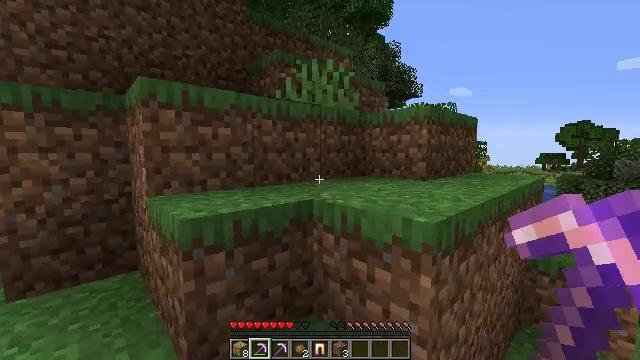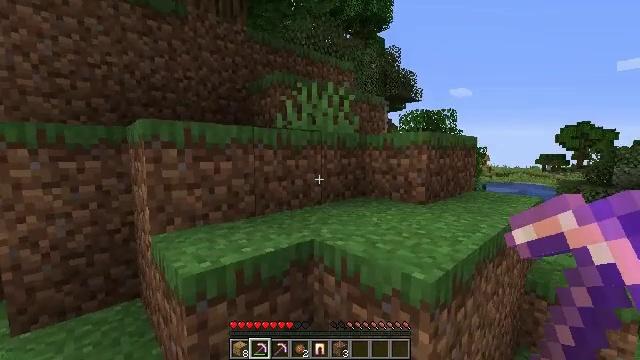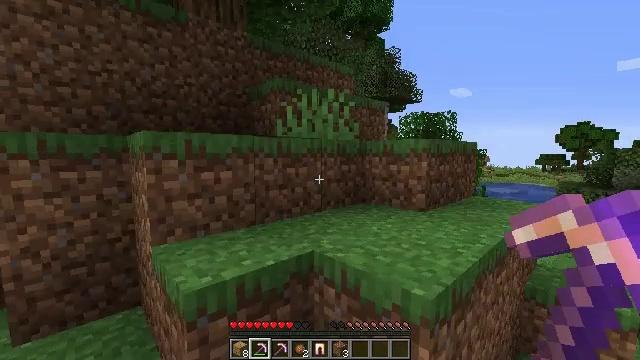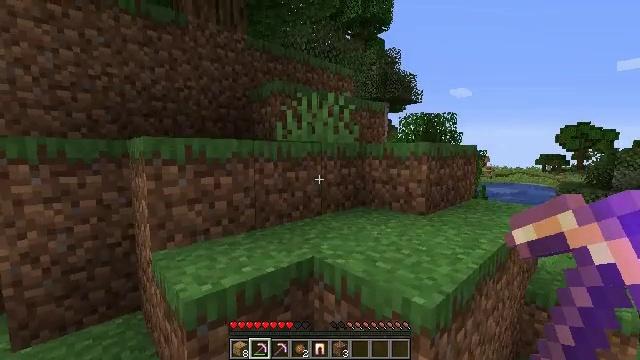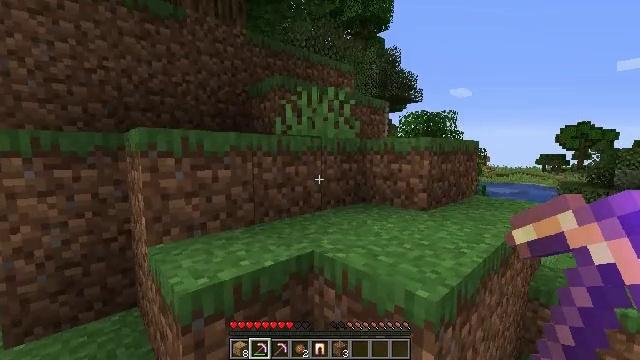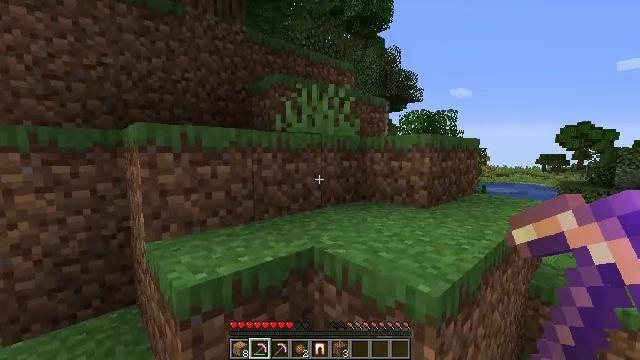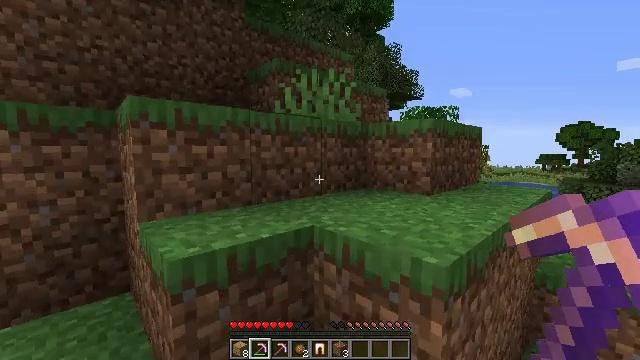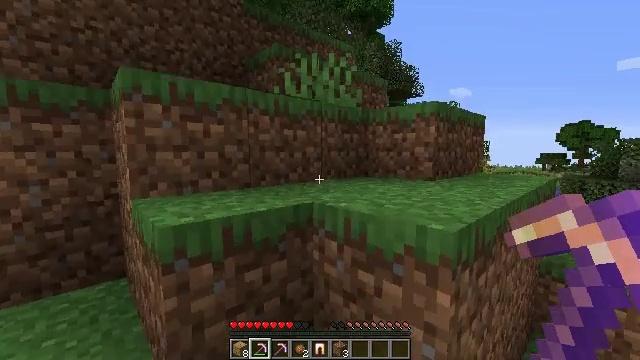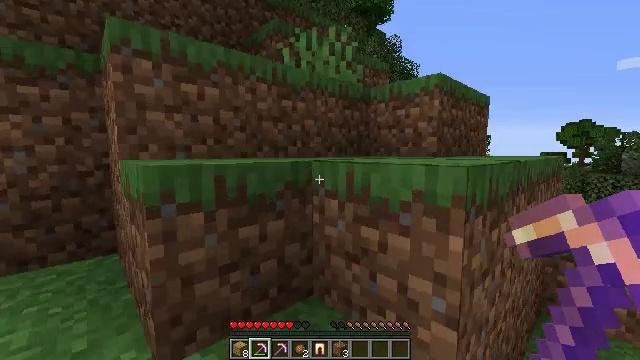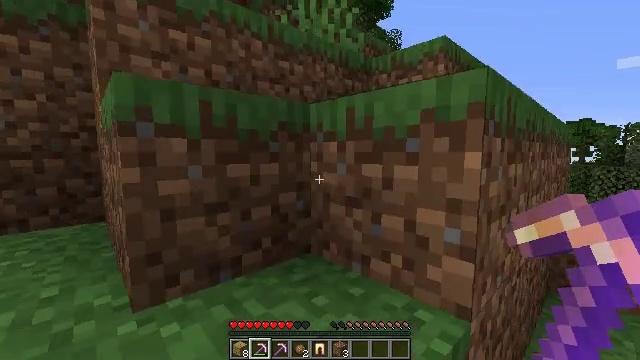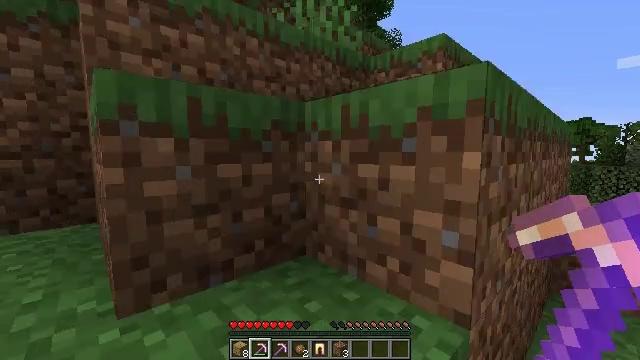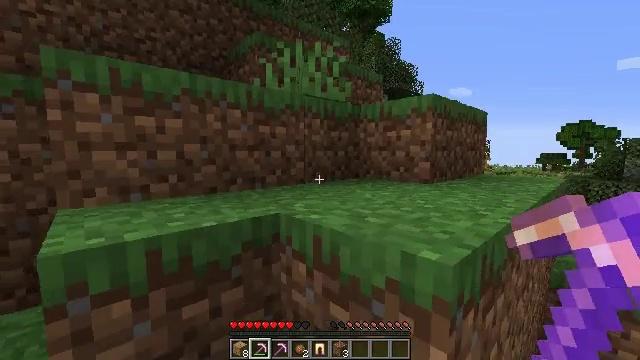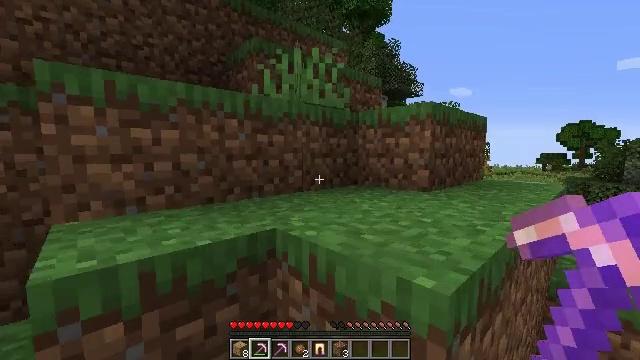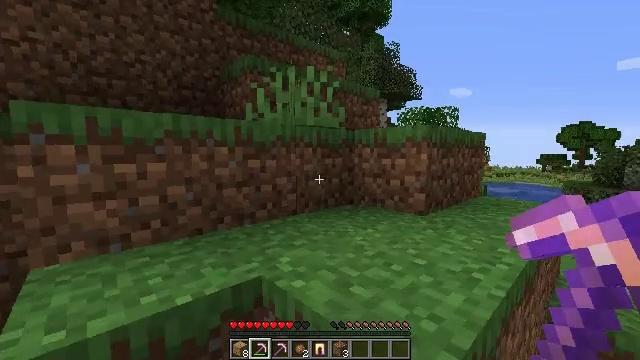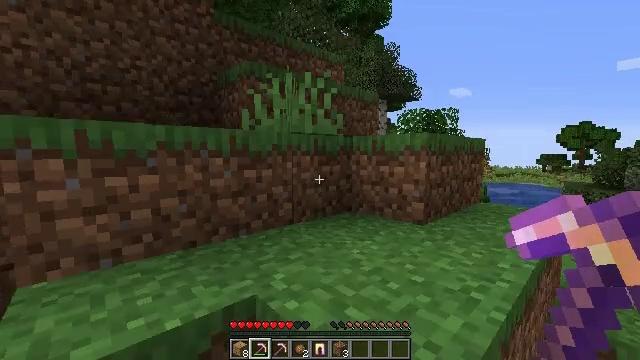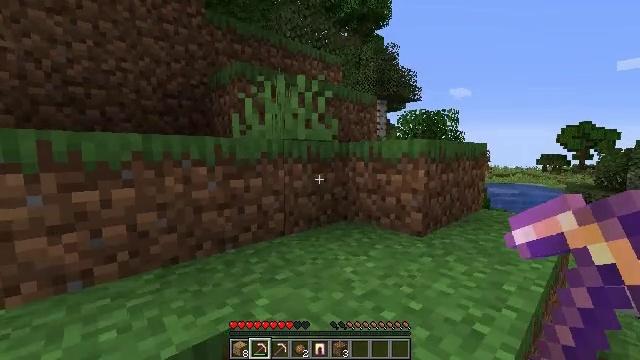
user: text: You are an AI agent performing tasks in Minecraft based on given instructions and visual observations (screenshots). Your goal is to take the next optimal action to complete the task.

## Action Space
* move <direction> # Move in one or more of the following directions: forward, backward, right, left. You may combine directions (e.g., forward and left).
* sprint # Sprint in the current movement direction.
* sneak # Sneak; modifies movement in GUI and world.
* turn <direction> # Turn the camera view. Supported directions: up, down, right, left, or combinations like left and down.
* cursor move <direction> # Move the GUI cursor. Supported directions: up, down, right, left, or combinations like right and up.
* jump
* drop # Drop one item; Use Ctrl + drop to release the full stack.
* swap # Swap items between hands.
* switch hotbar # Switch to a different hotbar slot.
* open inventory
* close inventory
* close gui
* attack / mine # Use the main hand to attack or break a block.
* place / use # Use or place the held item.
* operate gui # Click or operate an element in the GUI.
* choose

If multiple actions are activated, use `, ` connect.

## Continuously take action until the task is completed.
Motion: motion action
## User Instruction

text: Collect some oak leaves.
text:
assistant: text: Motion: jump
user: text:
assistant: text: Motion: jump
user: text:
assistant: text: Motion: move forward, jump
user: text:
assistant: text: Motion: move forward, jump
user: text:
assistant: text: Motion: move forward, jump
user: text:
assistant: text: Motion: move forward, jump
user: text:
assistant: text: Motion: move forward, jump
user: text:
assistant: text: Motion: move forward, jump
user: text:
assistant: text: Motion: move forward, jump
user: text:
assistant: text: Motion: move forward, jump
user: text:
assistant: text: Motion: move forward, jump
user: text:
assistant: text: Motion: move forward, jump
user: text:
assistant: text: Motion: move forward, jump
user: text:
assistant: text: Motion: move forward, jump
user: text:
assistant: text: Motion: move forward, jump
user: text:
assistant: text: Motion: move forward, jump
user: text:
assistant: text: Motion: move forward, jump
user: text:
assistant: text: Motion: move forward, jump
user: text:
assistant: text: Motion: move forward, turn left, jump
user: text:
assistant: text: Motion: move forward, turn left, jump
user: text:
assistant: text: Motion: move forward, turn left, jump
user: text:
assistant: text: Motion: move forward, turn left, jump
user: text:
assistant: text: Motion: move forward, turn left and down, jump
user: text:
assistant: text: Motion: move forward, turn left and down, jump
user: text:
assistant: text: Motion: move forward, turn left, jump
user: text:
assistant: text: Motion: move forward, turn left, jump
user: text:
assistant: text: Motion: move forward, turn left, jump
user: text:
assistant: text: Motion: move forward, turn left, jump
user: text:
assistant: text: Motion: move forward, jump
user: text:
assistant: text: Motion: move forward, jump